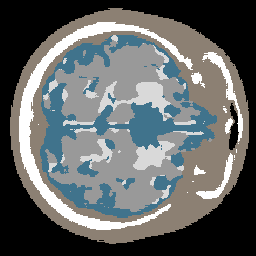
Label: no_lesion